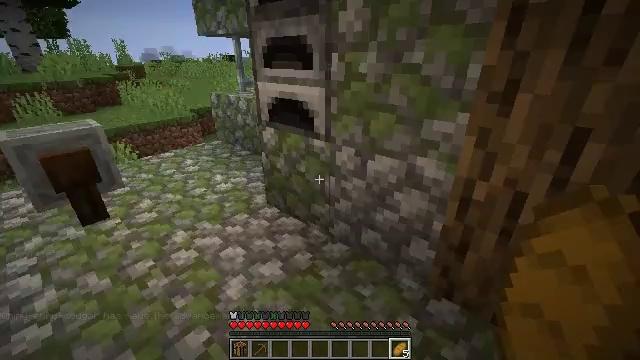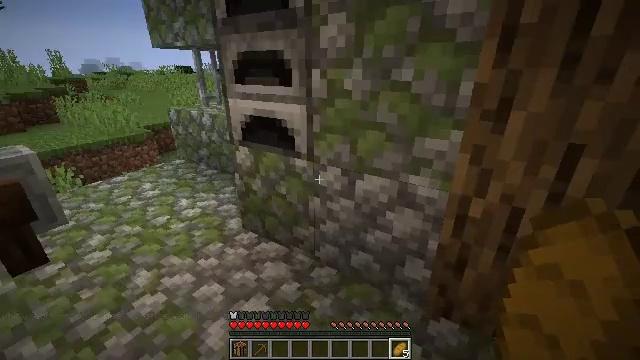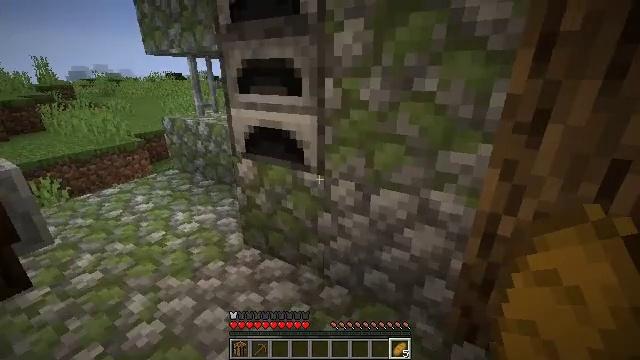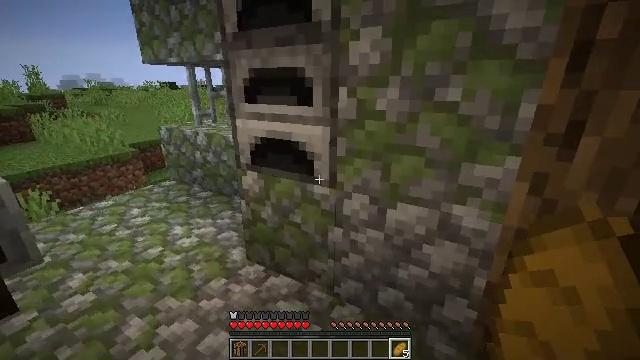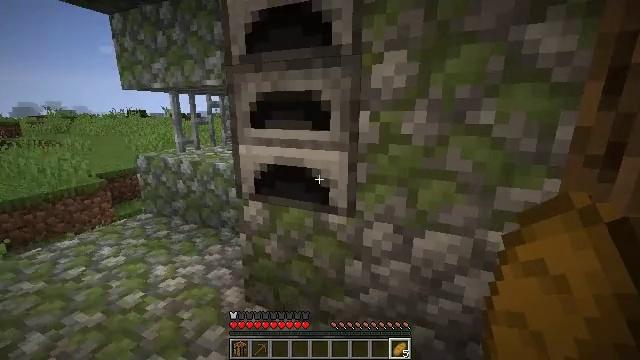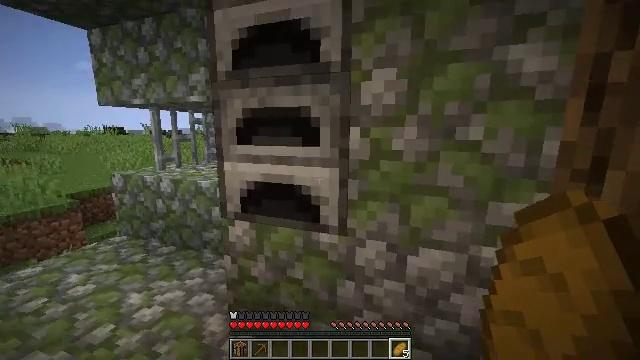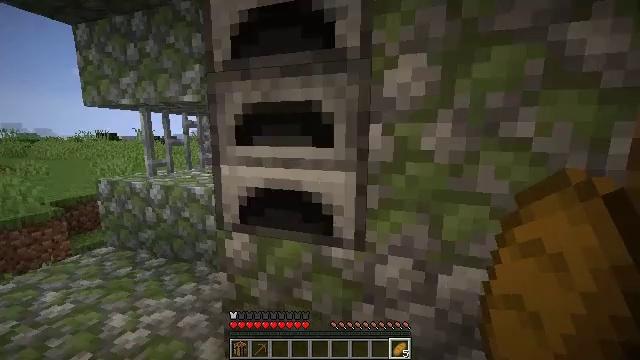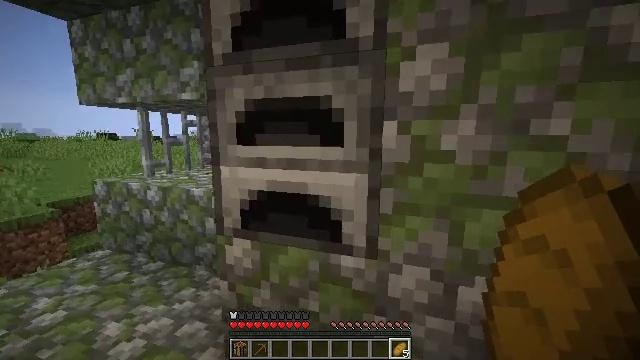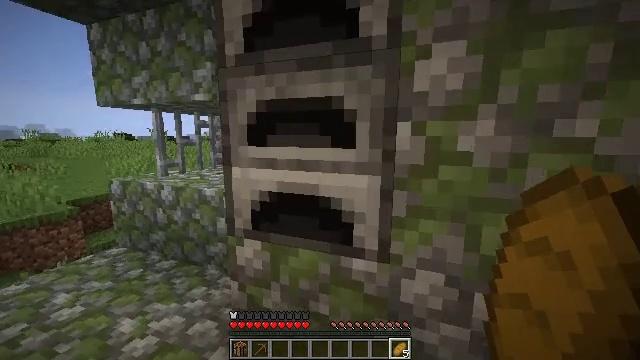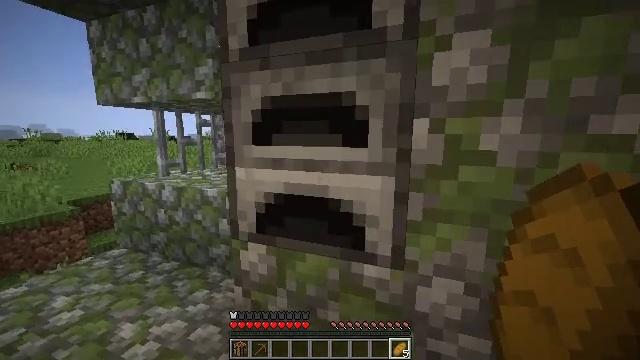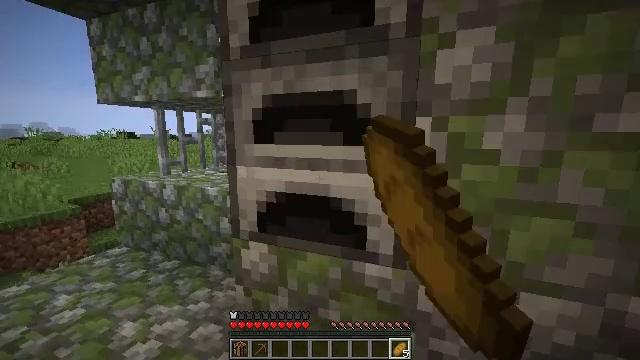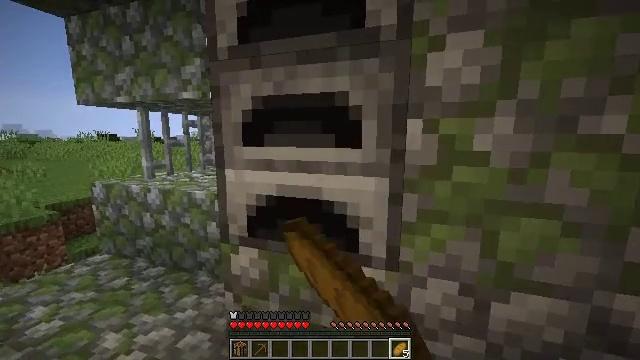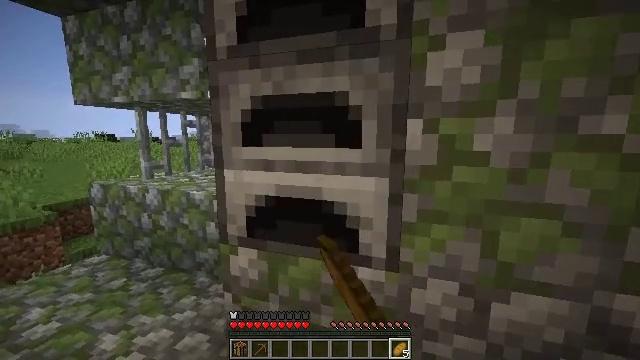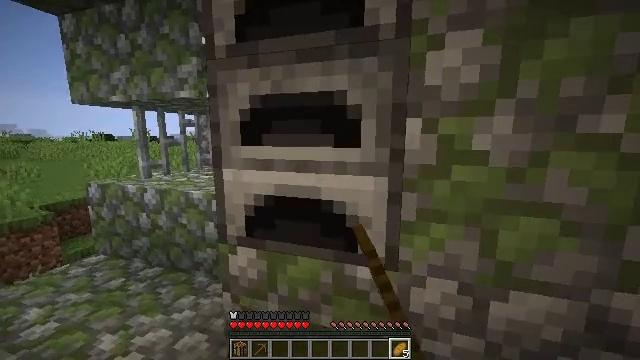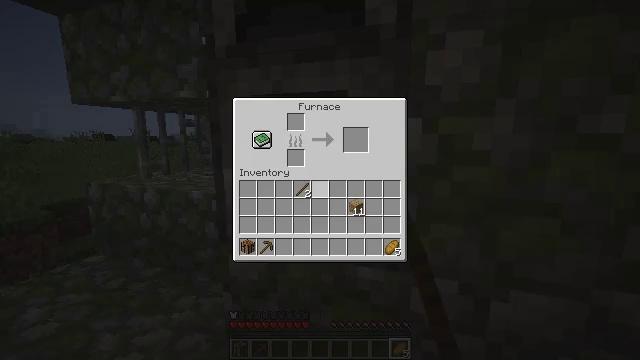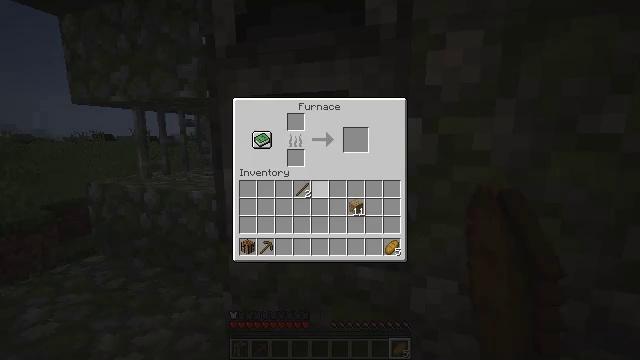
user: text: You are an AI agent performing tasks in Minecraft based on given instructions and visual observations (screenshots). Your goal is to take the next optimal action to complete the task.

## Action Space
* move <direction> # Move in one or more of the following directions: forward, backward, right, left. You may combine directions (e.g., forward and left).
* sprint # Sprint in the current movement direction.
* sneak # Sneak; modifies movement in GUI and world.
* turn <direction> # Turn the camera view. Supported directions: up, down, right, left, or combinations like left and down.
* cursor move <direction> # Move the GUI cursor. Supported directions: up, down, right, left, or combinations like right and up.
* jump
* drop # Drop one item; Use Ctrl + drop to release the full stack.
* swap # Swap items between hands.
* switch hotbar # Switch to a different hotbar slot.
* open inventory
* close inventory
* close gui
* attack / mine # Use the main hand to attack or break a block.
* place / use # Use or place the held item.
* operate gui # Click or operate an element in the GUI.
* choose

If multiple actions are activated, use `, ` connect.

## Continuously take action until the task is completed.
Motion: motion action
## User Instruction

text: Break the furnace to move it.
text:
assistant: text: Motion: move forward and move left, turn right and up
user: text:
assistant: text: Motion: move forward and move left, turn right and up
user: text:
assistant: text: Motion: move left, turn right and up
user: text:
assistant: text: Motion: move forward and move left, turn right and up
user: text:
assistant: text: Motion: move forward, turn right and up
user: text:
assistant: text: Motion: move forward, turn right and up
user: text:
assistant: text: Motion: no_op
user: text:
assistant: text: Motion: turn left
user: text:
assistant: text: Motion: use / place
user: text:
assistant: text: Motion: use / place
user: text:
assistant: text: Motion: turn right, use / place
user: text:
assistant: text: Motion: no_op
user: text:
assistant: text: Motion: no_op
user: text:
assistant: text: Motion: no_op
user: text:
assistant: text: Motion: no_op
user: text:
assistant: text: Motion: no_op
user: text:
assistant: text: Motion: no_op
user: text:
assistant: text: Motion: no_op
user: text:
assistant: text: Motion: no_op
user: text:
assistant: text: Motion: no_op
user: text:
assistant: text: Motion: no_op
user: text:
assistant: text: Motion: no_op
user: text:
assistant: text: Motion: turn left
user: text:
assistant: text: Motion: turn left
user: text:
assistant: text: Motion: turn left
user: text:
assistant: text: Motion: turn left and up
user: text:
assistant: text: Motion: move forward, turn right and up
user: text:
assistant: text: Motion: move forward, turn right and up
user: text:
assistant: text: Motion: move forward, turn right and up
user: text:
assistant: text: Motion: move forward, turn right